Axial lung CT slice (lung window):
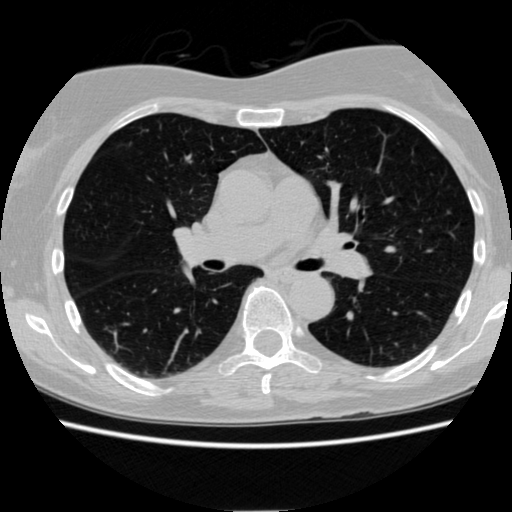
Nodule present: no